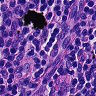
Metastatic tissue present: no